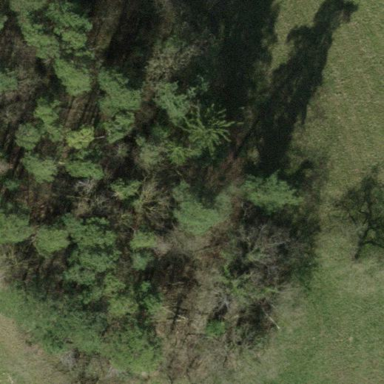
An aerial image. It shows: Mixed leaf woodland.